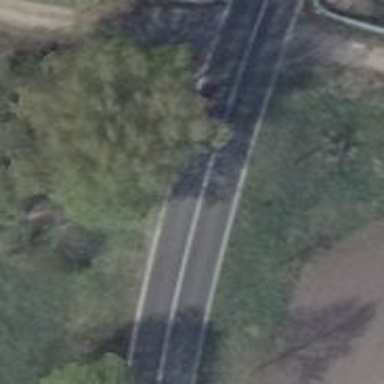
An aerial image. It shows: Tertiary road with asphalt surface.